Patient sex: F
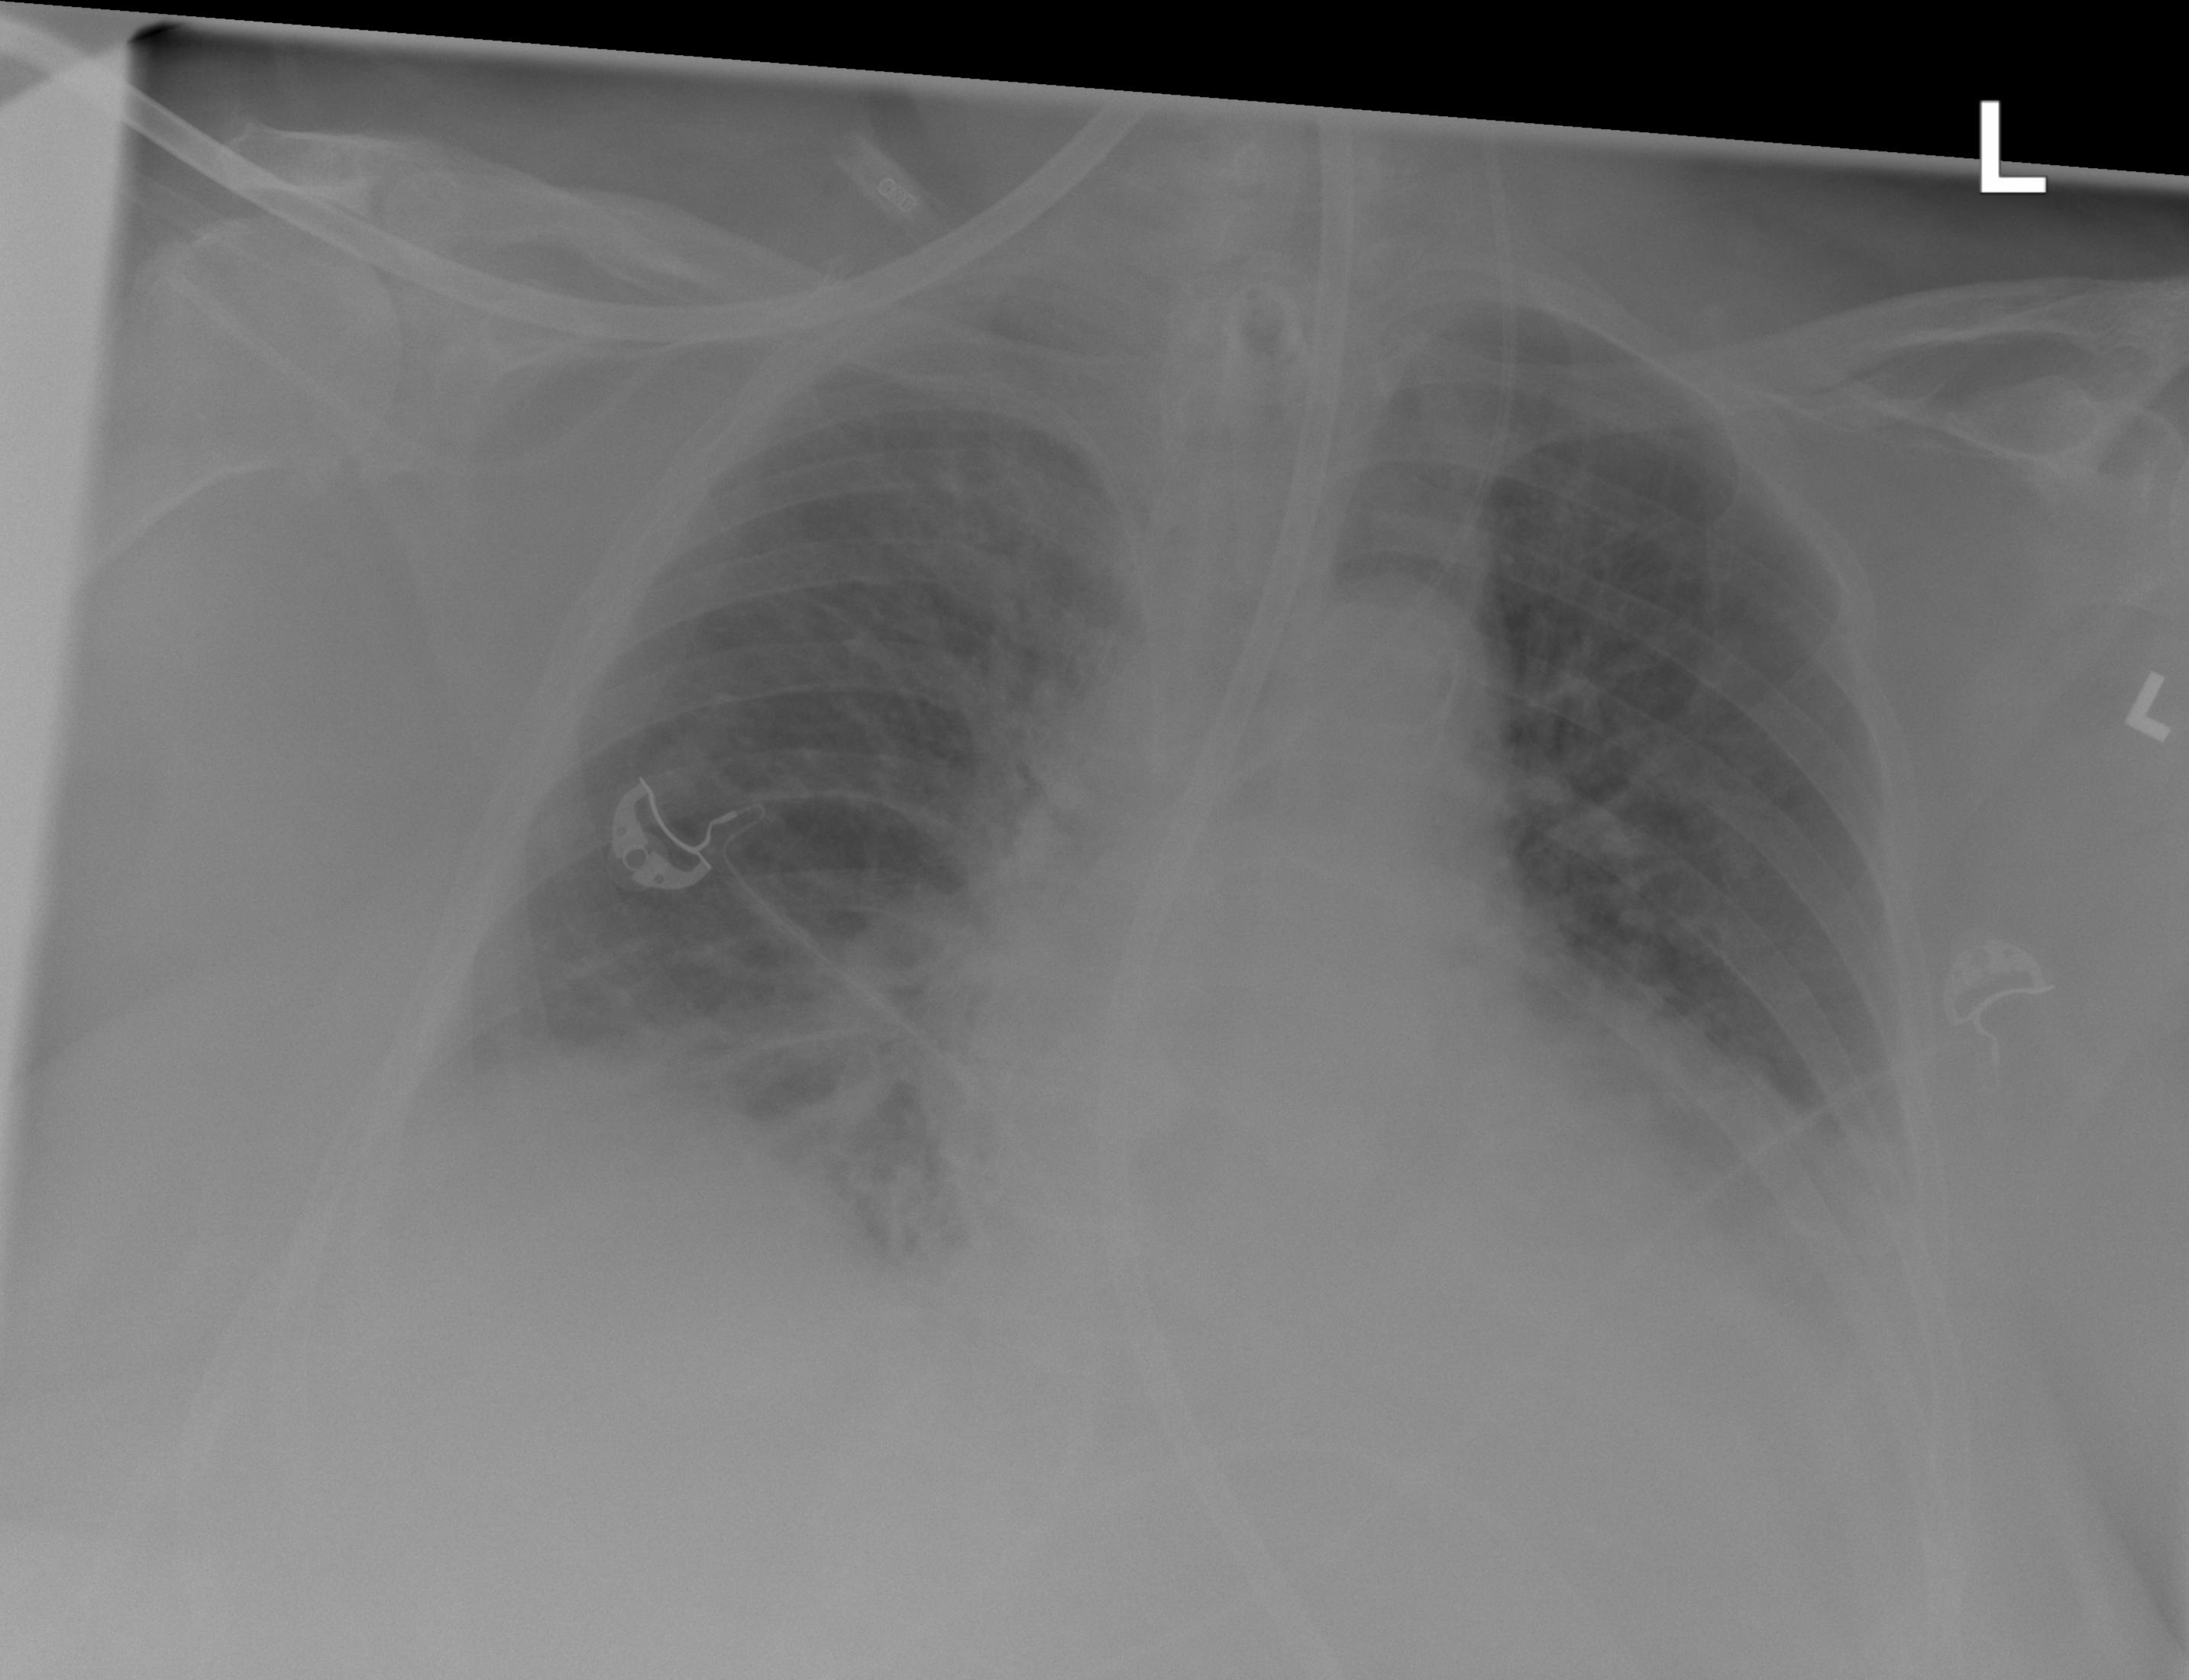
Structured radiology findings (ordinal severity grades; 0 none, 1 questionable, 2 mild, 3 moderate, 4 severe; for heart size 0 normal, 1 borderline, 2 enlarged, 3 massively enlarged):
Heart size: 2
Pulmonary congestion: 2
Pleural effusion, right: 0
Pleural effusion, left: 2
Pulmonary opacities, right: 0
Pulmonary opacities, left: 0
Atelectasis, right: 2
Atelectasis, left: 2